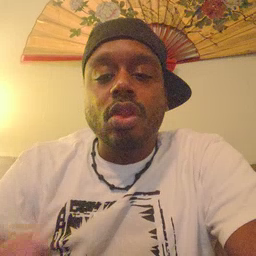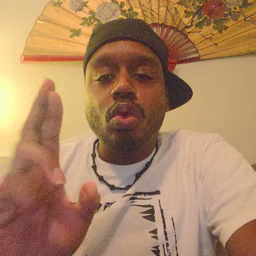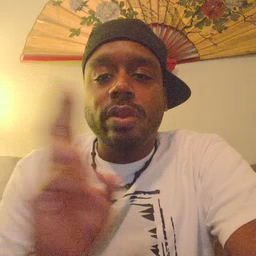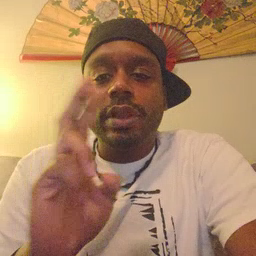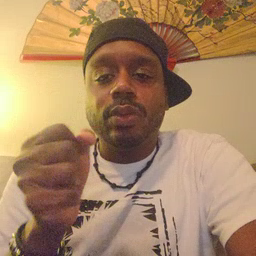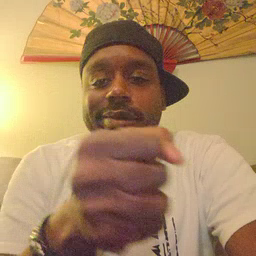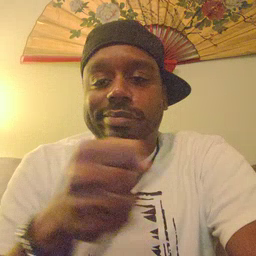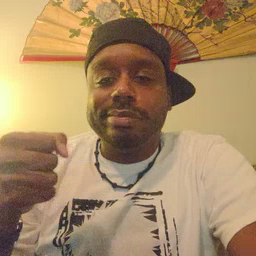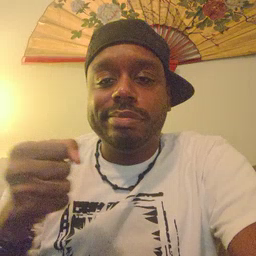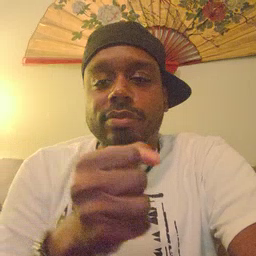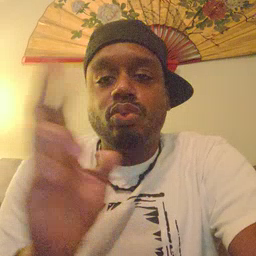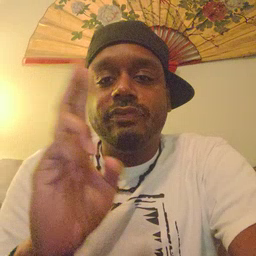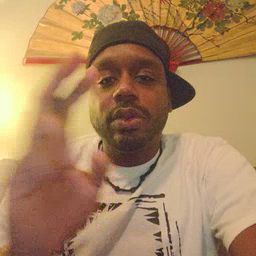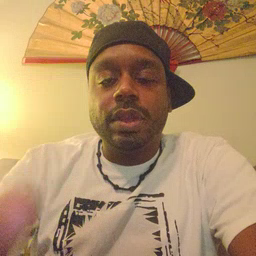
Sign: refrigerator